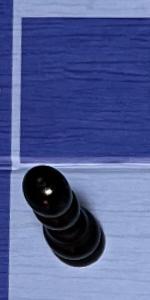
Label: Pawn_Black